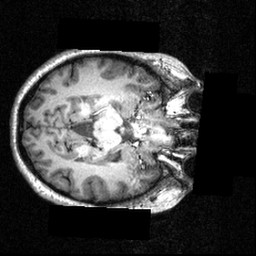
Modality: T1w
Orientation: axial
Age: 21
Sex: female
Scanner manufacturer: siemens
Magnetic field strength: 3.951 T
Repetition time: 1.5 s
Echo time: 0.00335 s